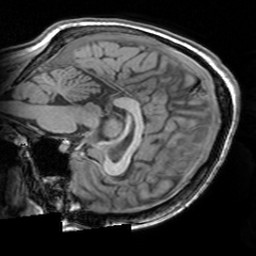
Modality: T1w
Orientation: sagittal
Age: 32
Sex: female
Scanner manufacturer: siemens
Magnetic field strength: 3 T
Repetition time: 1.63 s
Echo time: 0.00311 s